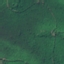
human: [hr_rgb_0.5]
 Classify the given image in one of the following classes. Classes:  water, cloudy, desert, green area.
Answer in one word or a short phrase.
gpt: green area